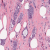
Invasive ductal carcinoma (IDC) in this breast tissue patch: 1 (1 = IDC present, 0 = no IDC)